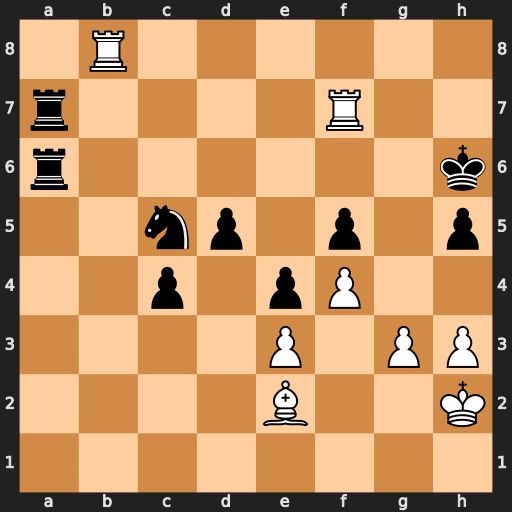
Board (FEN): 1R6/r4R2/r6k/2np1p1p/2p1pP2/4P1PP/4B2K/8
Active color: w
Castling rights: -
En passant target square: -
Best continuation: Rh8+ Kg6 Bxh5#